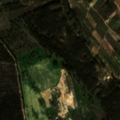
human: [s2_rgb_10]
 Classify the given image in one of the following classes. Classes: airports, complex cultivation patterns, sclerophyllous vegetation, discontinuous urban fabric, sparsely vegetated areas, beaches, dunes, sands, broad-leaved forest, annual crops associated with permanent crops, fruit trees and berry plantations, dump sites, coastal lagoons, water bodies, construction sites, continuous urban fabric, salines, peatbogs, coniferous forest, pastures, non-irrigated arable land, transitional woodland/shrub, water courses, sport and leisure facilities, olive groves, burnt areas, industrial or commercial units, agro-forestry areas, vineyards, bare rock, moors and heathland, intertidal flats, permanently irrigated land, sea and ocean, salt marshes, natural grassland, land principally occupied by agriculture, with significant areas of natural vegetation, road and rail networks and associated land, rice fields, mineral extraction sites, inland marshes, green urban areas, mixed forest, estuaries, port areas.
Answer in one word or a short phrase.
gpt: permanently irrigated land, vineyards, complex cultivation patterns, broad-leaved forest, transitional woodland/shrub